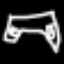
Label: pants